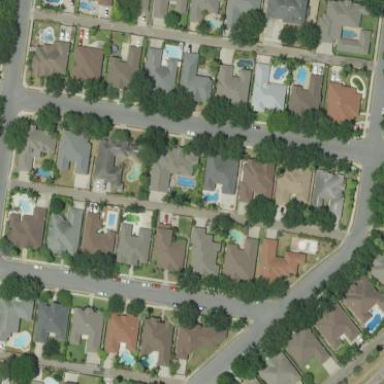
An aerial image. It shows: Residential neighbourhood.